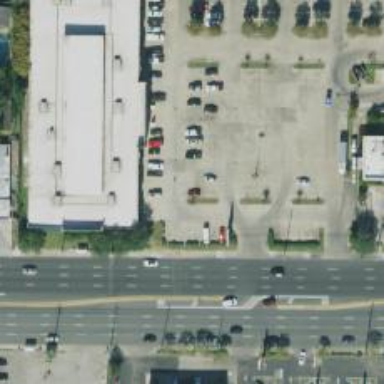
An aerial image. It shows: Parking space.